Field crop: tomato
Growth stage: 1
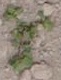
Species: portulaca